Interaction volume radius: 5 \u00c5
Interaction volume height: 10 \u00c5
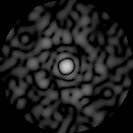
Disorder parameter: 0.8859